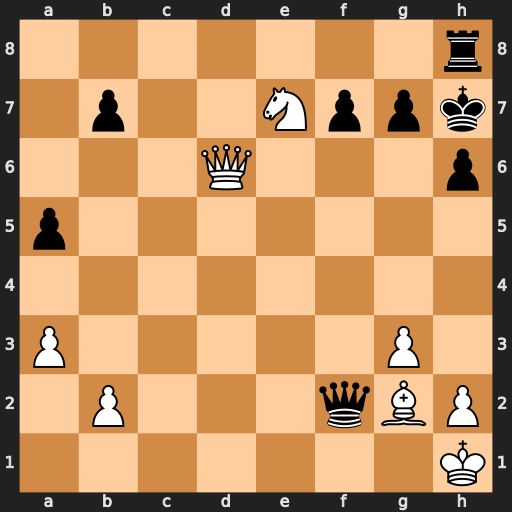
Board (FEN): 7r/1p2Nppk/3Q3p/p7/8/P5P1/1P3qBP/7K
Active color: w
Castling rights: -
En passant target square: -
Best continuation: Be4+ g6 Bxg6+ Kg7 Nf5+ Qxf5 Bxf5